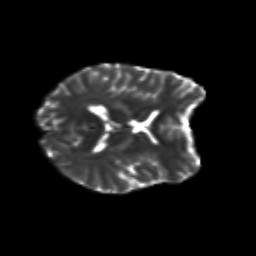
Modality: T2w
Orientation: axial
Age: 21
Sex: female
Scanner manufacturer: siemens
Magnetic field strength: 3 T
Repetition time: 3.5 s
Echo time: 0.125 s